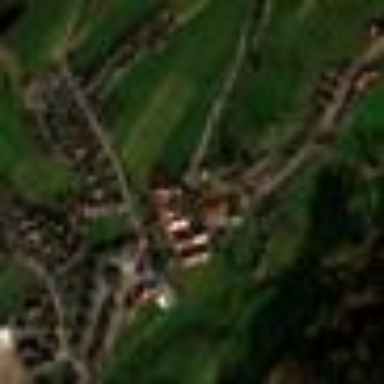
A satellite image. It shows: Village.